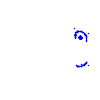
Particle: kaon